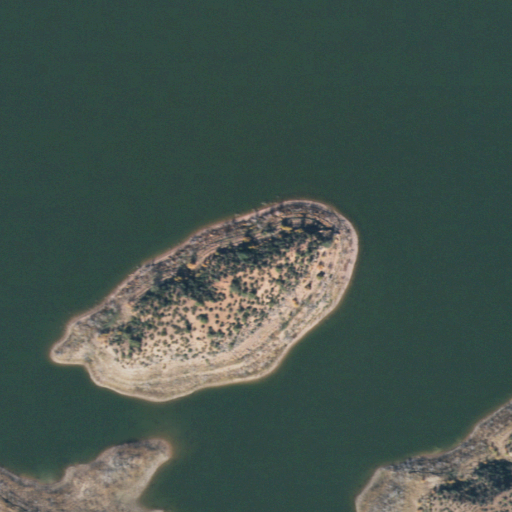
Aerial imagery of island in Arizona named Saddle Island containing open water, shrub, and grassland